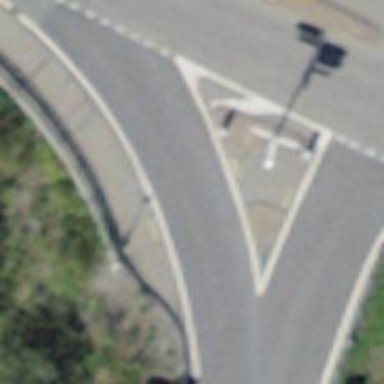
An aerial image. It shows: Asphalt trunk link road.